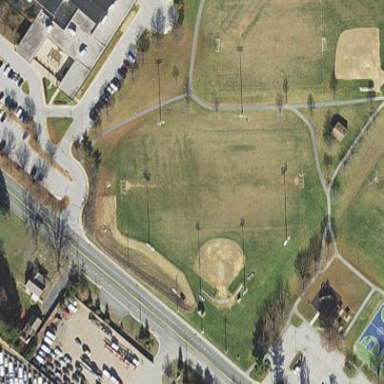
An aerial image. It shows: Pitch designated for leisure land use. It's suitable for playing soccer and lacrosse.